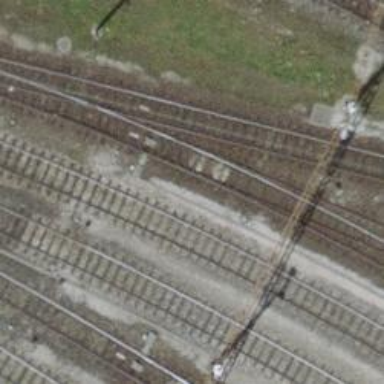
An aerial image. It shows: Railway switch.